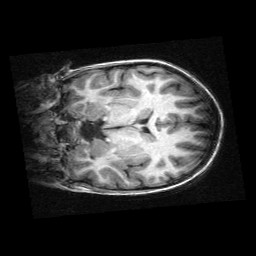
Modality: T1w
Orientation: coronal
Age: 10
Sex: female
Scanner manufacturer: siemens
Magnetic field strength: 3 T
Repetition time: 2.3 s
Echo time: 0.00336 s